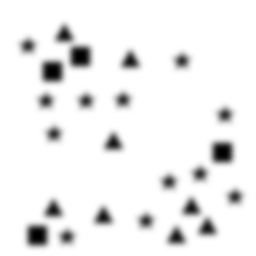
Squares: 4
Triangles: 8
Stars: 12
Total shapes: 24